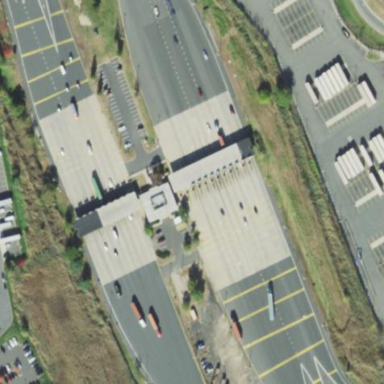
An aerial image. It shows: Flat roof on transportation building.